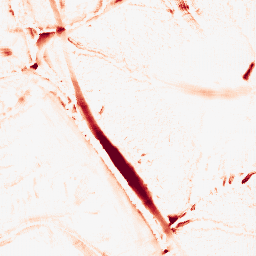
Category: morphological
Decomposition family: morphological_diamond
Decomposition parameters: operation: opening
radius: 15
Upsampling method: fft_zeropad
Upsampling parameters: scale: 4
Upsampling scale: 4